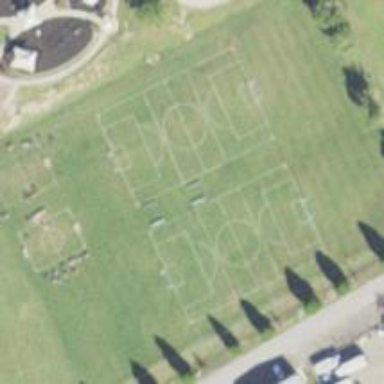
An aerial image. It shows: Soccer pitch for outdoor sports and leisure activities.